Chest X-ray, PA view. Patient: 63 years old, sex M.
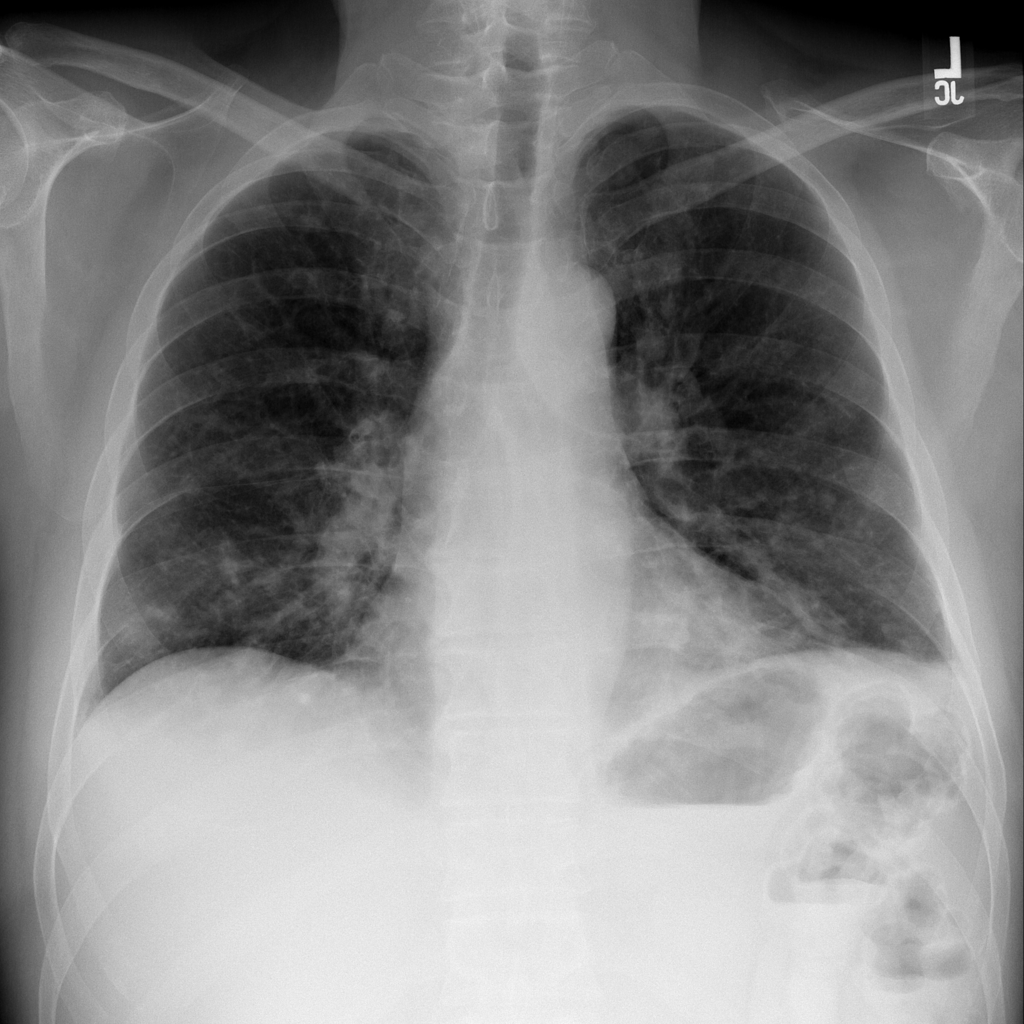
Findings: Atelectasis, Mass